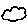
Label: cloud